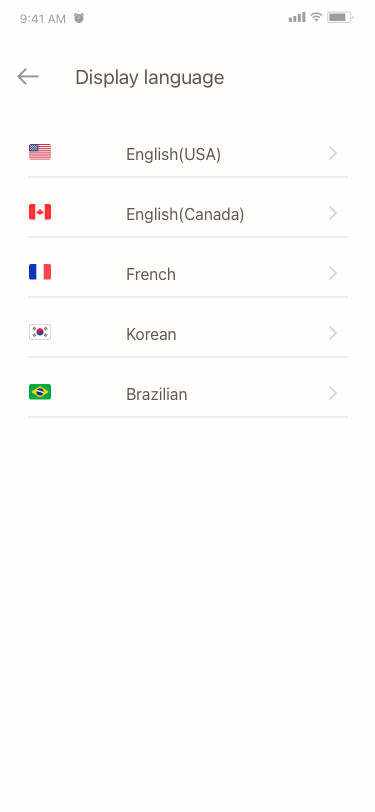
Text in this UI design:
Type something
Result